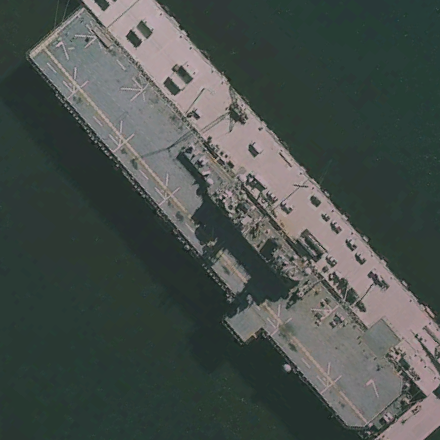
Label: assault